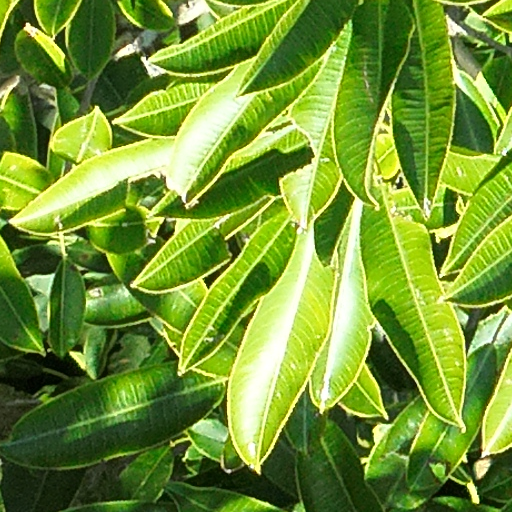
Species: Sapium glandulosum
GBIF accepted scientific name: Sapium glandulosum
Crown area (m\u00b2): 191.268